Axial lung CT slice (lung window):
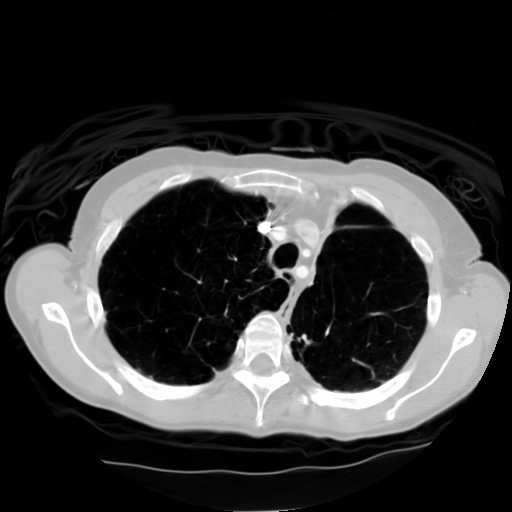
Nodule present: no